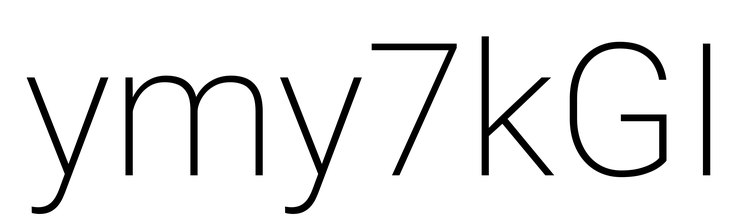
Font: Roboto_ExtraLight